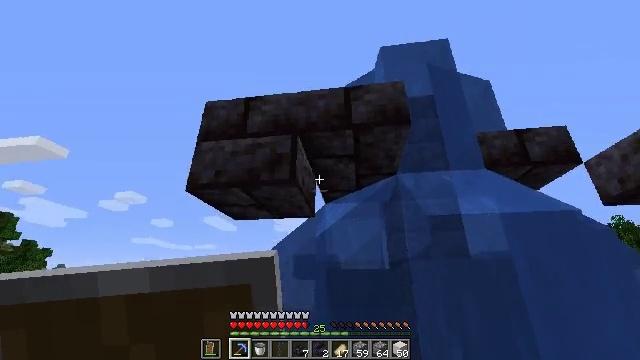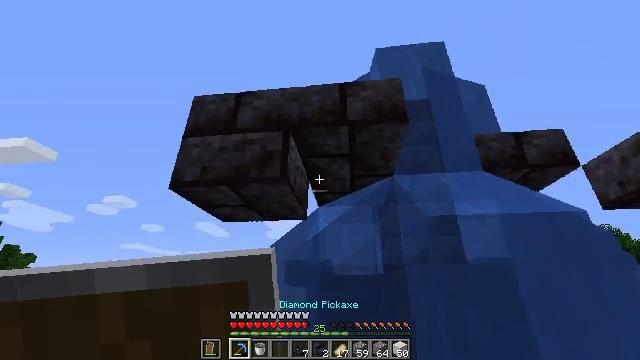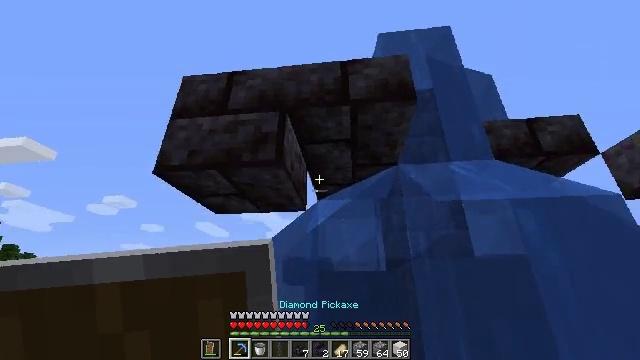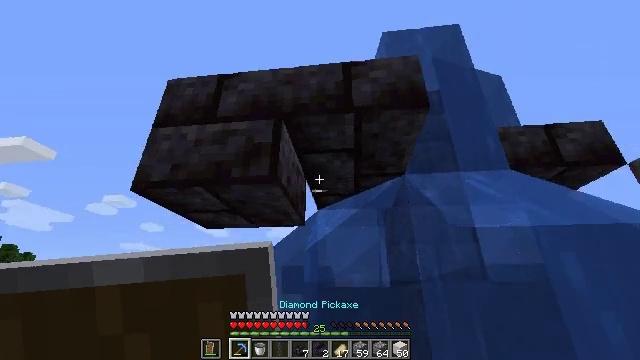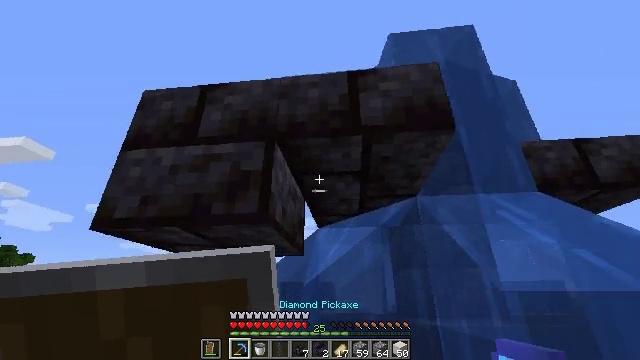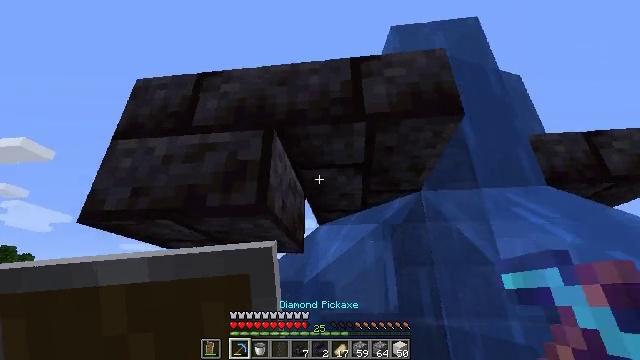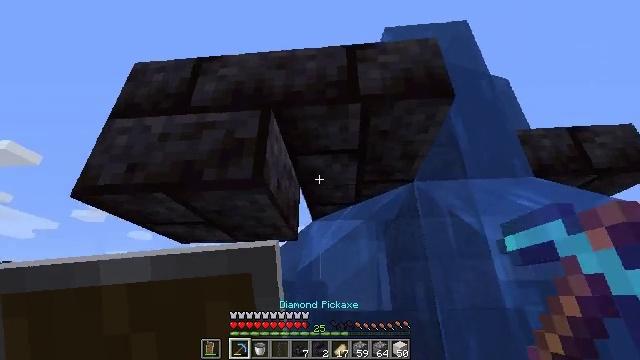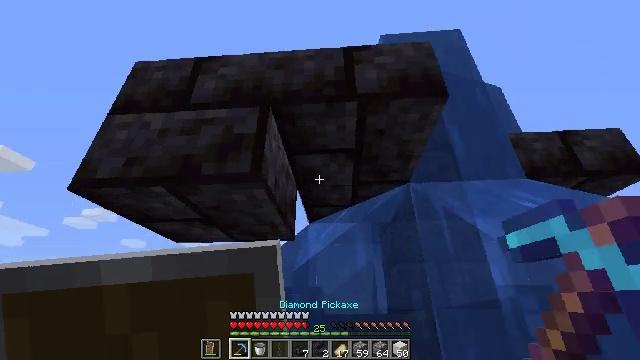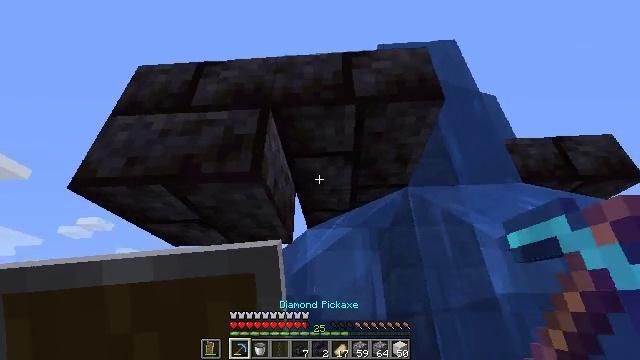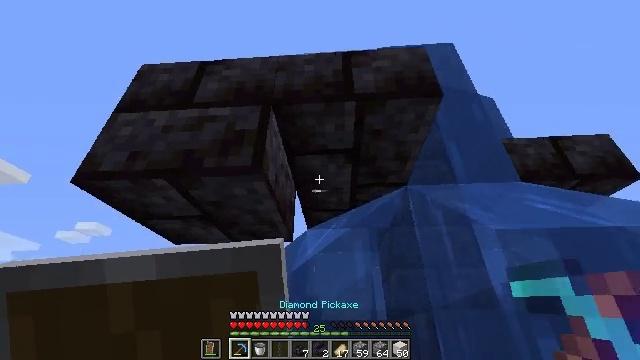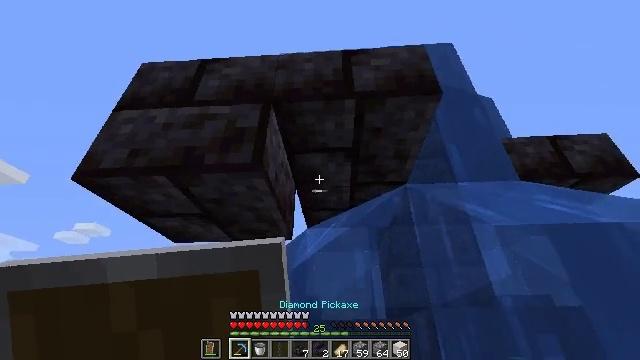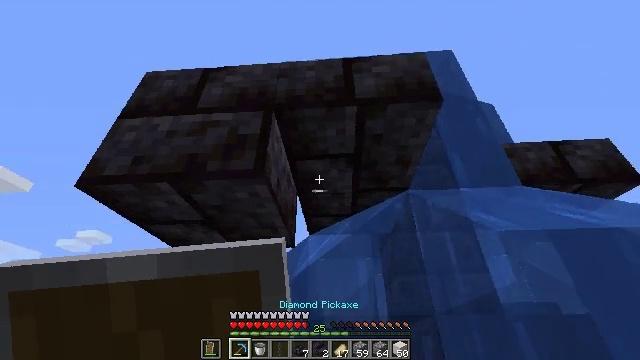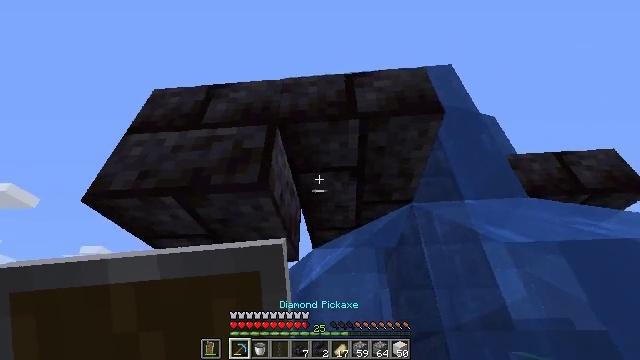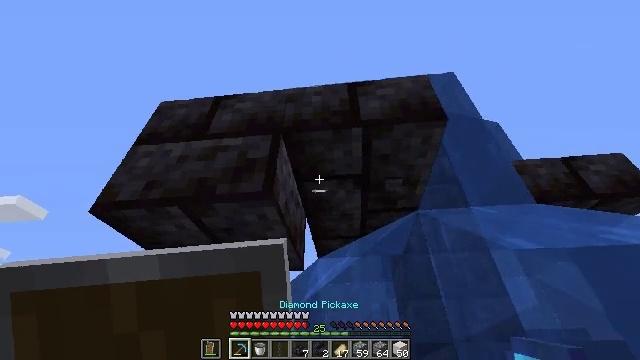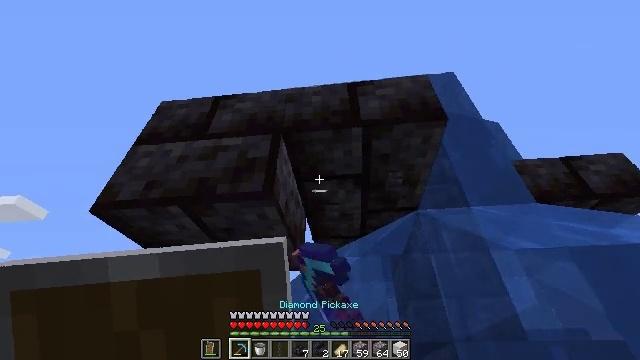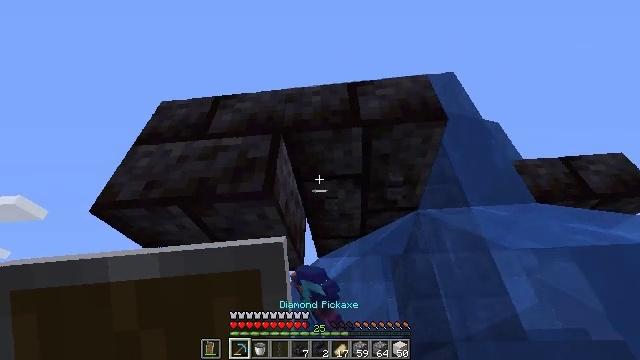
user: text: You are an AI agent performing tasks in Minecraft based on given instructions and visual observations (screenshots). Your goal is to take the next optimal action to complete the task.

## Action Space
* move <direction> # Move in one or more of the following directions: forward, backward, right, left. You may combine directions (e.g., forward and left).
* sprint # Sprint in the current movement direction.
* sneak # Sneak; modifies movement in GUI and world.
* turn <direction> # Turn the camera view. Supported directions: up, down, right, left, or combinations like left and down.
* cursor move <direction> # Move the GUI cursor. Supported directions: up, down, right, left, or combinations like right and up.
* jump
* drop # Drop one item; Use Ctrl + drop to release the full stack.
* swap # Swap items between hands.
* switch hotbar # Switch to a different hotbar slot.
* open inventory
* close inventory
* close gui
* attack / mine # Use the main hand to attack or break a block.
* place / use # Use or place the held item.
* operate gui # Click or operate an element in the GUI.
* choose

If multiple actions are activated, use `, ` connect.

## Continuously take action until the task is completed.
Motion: motion action
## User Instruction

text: Mine the polished blackstone brick slab.
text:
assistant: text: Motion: move forward, turn right and up, switch to hotbar 1
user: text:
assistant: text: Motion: move forward, switch to hotbar 1
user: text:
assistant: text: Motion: move forward
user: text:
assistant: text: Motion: no_op
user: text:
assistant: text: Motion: sneak
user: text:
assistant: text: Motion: sneak, turn right and up
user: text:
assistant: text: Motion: sneak, turn up
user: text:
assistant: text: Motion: sneak, turn up
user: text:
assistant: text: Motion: sneak, turn up
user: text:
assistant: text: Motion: sneak
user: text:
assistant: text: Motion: sneak, turn up
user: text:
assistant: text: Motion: sneak, turn up
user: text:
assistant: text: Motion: sneak, turn left and up, attack / mine
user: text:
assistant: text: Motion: sneak, attack / mine
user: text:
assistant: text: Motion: sneak, attack / mine
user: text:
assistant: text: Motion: sneak, attack / mine
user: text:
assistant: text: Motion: sneak, attack / mine
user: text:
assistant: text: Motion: sneak, attack / mine
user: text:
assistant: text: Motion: sneak, attack / mine
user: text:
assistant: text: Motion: sneak, attack / mine
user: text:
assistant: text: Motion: sneak, attack / mine
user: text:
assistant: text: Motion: sneak, attack / mine
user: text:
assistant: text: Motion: sneak, attack / mine
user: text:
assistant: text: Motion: sneak, attack / mine
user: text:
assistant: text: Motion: sneak, attack / mine
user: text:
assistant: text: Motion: sneak, attack / mine
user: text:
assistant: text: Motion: sneak, attack / mine
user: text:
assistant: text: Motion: sneak, turn left, attack / mine
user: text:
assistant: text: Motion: sneak, turn left, attack / mine
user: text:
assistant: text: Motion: sneak, turn left, attack / mine